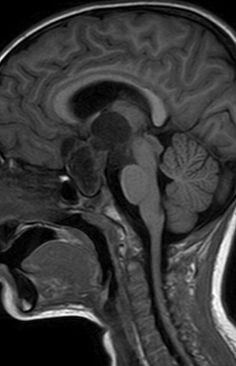
Label: notumor